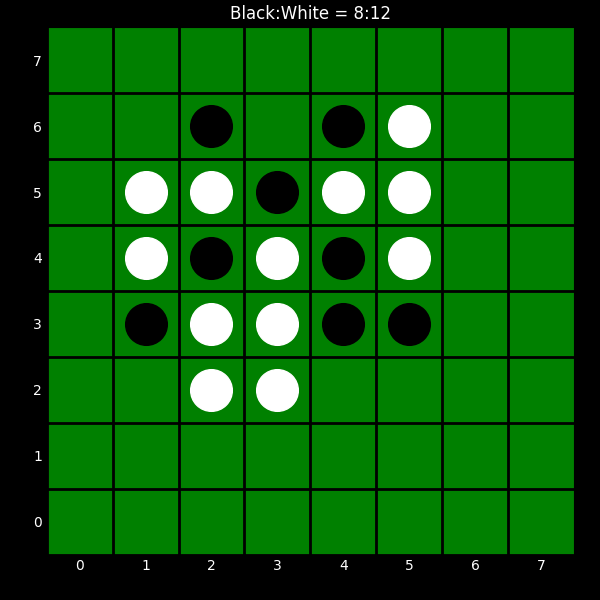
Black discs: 8
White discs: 12